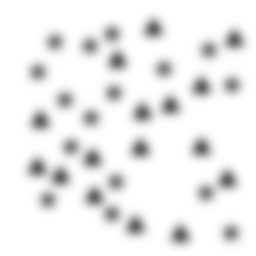
Squares: 0
Triangles: 16
Stars: 16
Total shapes: 32